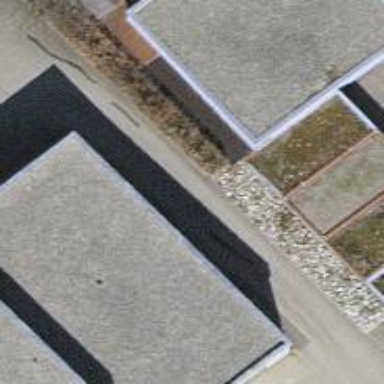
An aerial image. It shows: Building with flat roof.